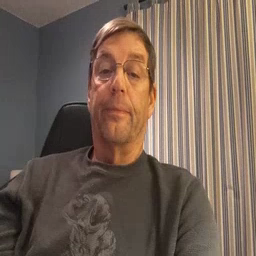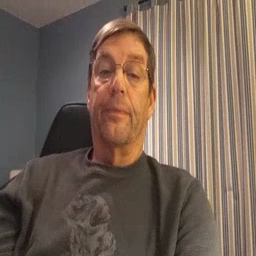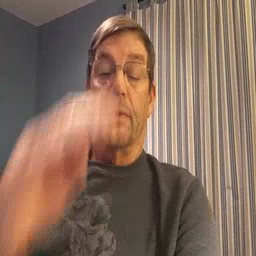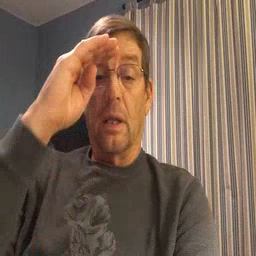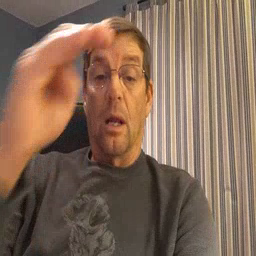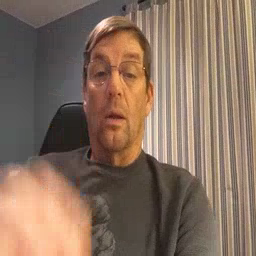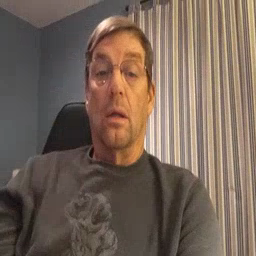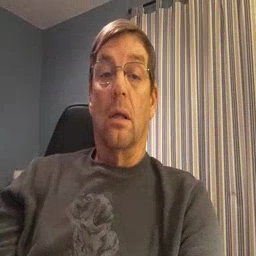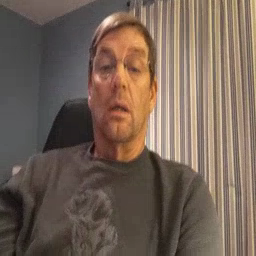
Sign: hello